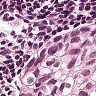
Metastatic tissue present: yes